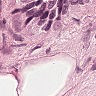
Metastatic tissue present: yes